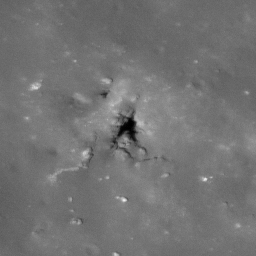
Pit: Copernicus 7
Host crater: Copernicus
Host type: impact_melt
Lunar coordinates: latitude 10.076, longitude 340.027